Question: I'm trying to create a bar for social media icons that looks like this

But I'm really stuck.
I tried creating it like this:
'''
<div class="social-media">
<ul>
<li class="facebook">facebook</li>
<li class="instagram">instagram</li>
<li class="twitter">twitter</li>
<li class="youtube">youtube</li>
</ul>
</div>
.social-media ul li {
display: inline-block;
}
.social-media ul li.facebook:after {
content: url('../images/facebooklogo.png');
width: 21px;
height: 21px;
}
'''
And so on for each li.class
But the issue was that the images ignored the width and height I specified here, and were huge. I just couldnt seem to target them
The second thing is, I didnt know how to make them whole thing clickable, when I tried using an "a" tag, it didnt target the image specified by the li:after, only the text inside the li
Am I just going about this the wrong way? is it better to use a bunch of nested divs, and use onclick to make the whole thing a link?
Any help would be great, I'm pretty confused.
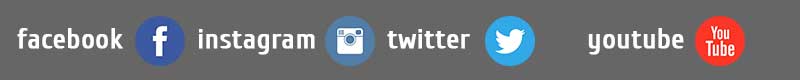
Answer: I would use '<li><a class="facebook" href="thisIsYourFacebookPage.html">My Facebook page</a></li>'
And give the image you want with
'''
a.facebook:before {
background: url("to/the/path/to/my/image");
width: 21px;
height: 21px;
display: inline-block;
content: " ";
}
'''
Like this: <URL>